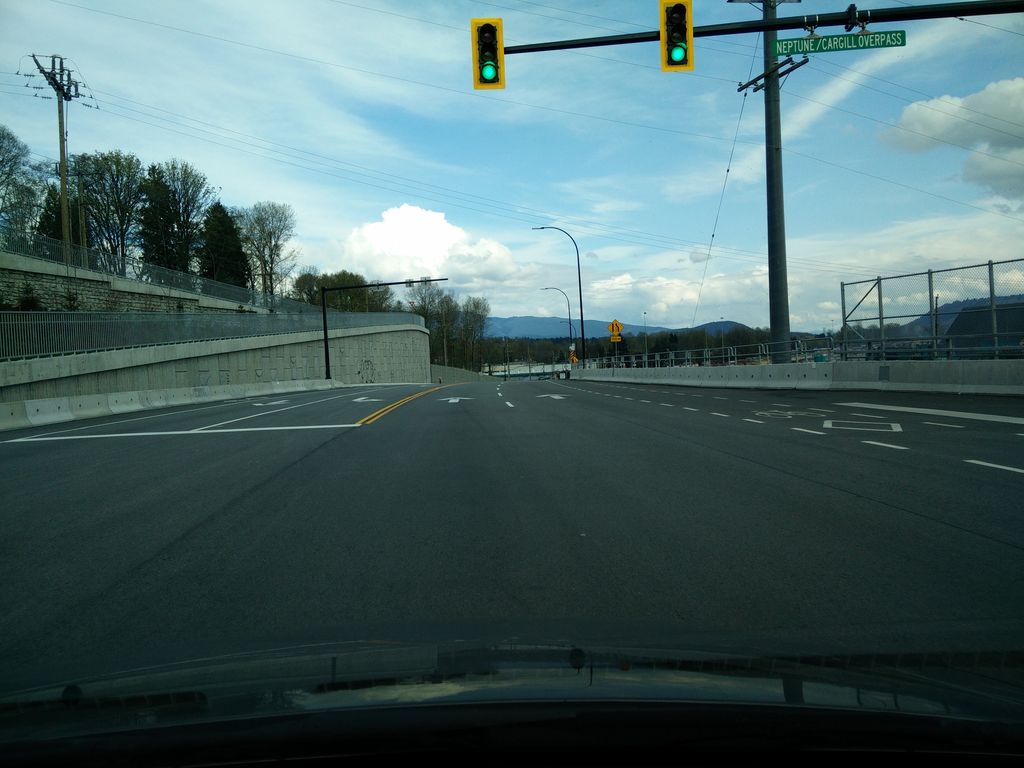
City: vancouver